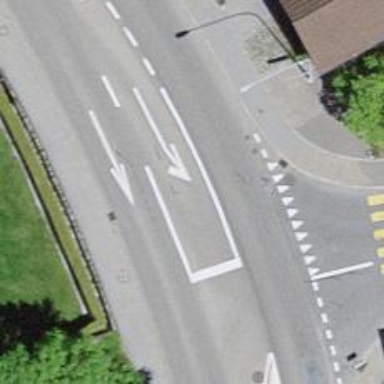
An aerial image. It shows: Asphalt road with primary highway designation. There are sidewalks on both sides and designated cycle lane.